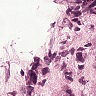
Metastatic tissue present: yes